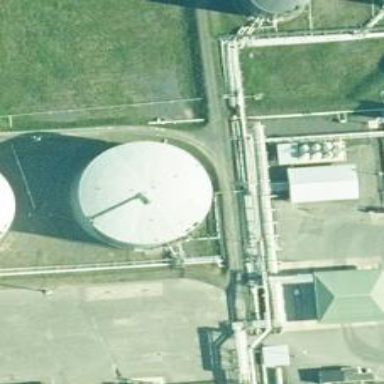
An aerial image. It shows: Storage tank that is man-made.